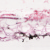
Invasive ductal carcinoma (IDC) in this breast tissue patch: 0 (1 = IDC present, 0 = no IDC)